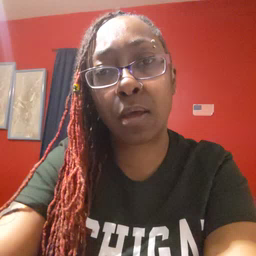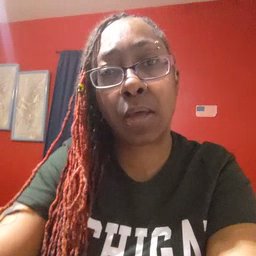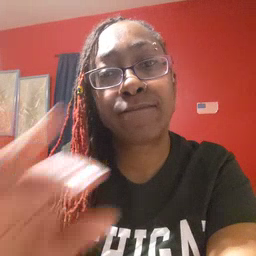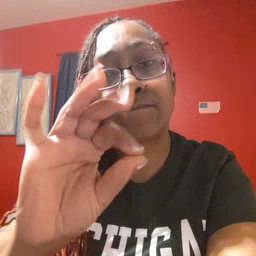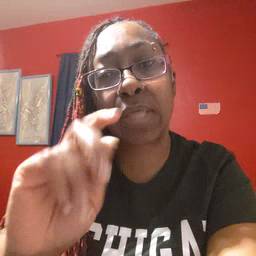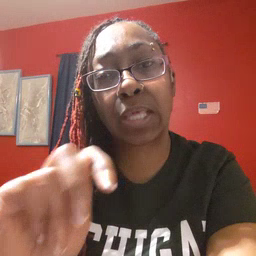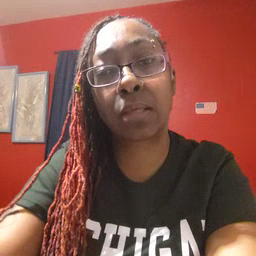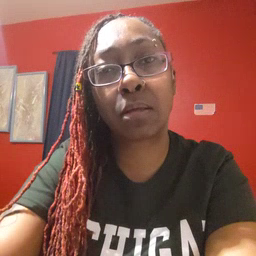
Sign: feet